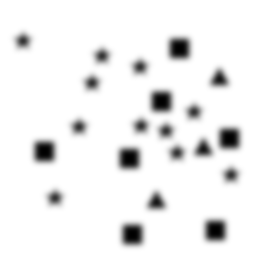
Squares: 7
Triangles: 3
Stars: 11
Total shapes: 21